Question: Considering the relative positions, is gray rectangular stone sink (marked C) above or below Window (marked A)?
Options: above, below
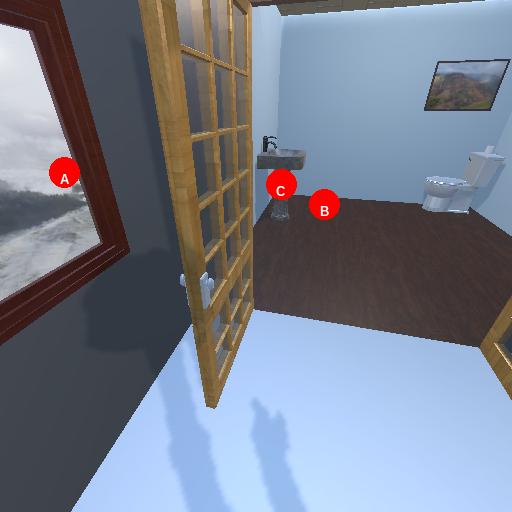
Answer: above